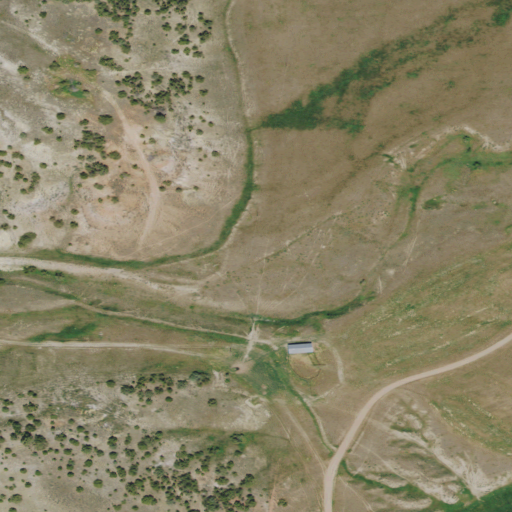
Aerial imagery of valley in Montana named Van Meter Gulch containing grassland, shrub, pasture, herbaceous wetlands, and open development